Current action and preconditions to check: trajectory_clear

Your task: For each precondition in the list above, predict whether it will hold at this action.

Consider the current scene as observed from the mobile robot's camera, and analyze the predicted future states of all dynamic agents (e.g., people, animals, vehicles, or any moving entities) within the NEXT SECOND.

IMPORTANT: Only answer "very likely" if you are absolutely certain—based on strong, clear evidence—that a dynamic agent will violate the precondition in the predicted future state. Do NOT answer "very likely" for unlikely, ambiguous, or low-probability risks.

Ask yourself for each precondition: Is there a high probability, with clear and convincing evidence, that the predicted future states of any dynamic agent will interfere with the predicted future state of the currently executing action within the NEXT SECOND, causing that precondition to fail?

Assess the risk level based on these predictions. Use "likely" or "very likely" if motions create a clear risk of interference.

Use "neutral" or "improbable" if agents are nearby but their predicted paths are clearly diverging or non-conflicting.

Failure Risk Categories: "very improbable", "improbable", "neutral", "likely", "very likely"

Answer Format: Output ONLY the probability_of_failure value from these categories: "very improbable", "improbable", "neutral", "likely", "very likely"

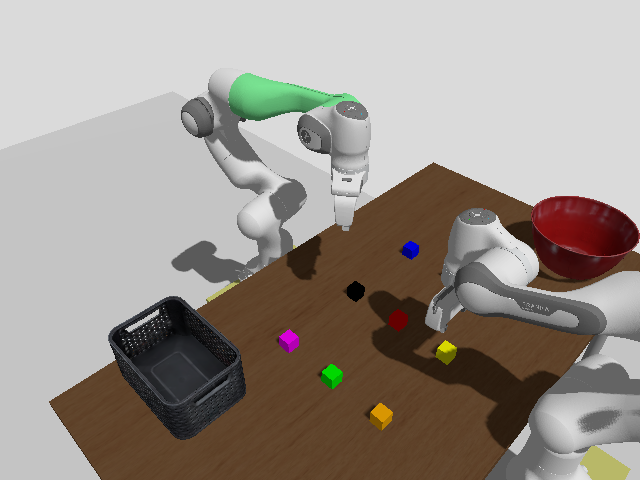

Answer: very improbable